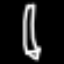
Label: pencil